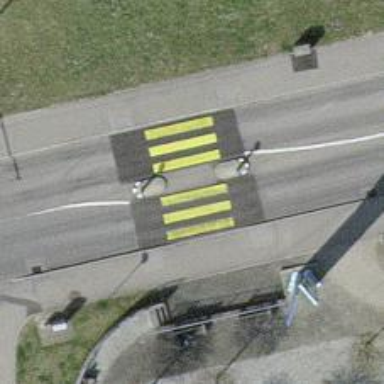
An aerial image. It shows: Uncontrolled zebra crossing on the road.